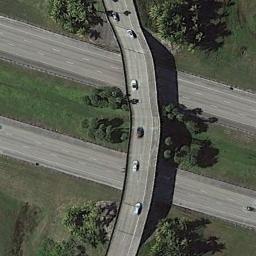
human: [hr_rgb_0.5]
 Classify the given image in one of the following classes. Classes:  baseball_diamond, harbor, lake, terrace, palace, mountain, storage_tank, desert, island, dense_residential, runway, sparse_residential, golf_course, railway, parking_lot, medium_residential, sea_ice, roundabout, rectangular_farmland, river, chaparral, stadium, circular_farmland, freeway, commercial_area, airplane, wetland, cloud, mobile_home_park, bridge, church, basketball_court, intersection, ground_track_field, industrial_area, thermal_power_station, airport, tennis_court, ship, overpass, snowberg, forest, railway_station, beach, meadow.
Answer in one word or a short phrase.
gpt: overpass